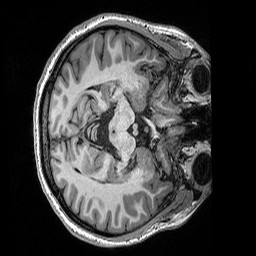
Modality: T1w
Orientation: axial
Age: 21
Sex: female
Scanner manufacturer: siemens
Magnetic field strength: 3 T
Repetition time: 2.53 s
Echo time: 0.0033 s